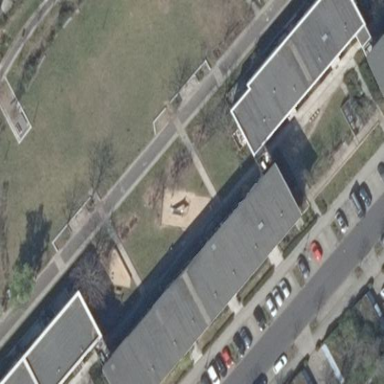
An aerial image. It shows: Flat-roofed apartment building.